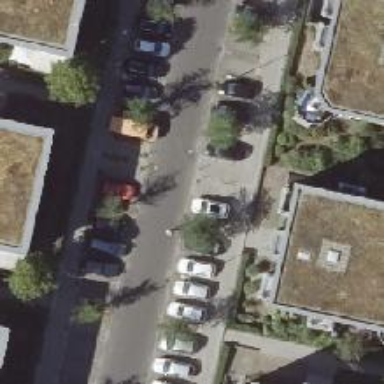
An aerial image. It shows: Residential road with asphalt surface. It has separate sidewalks on both sides.